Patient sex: F
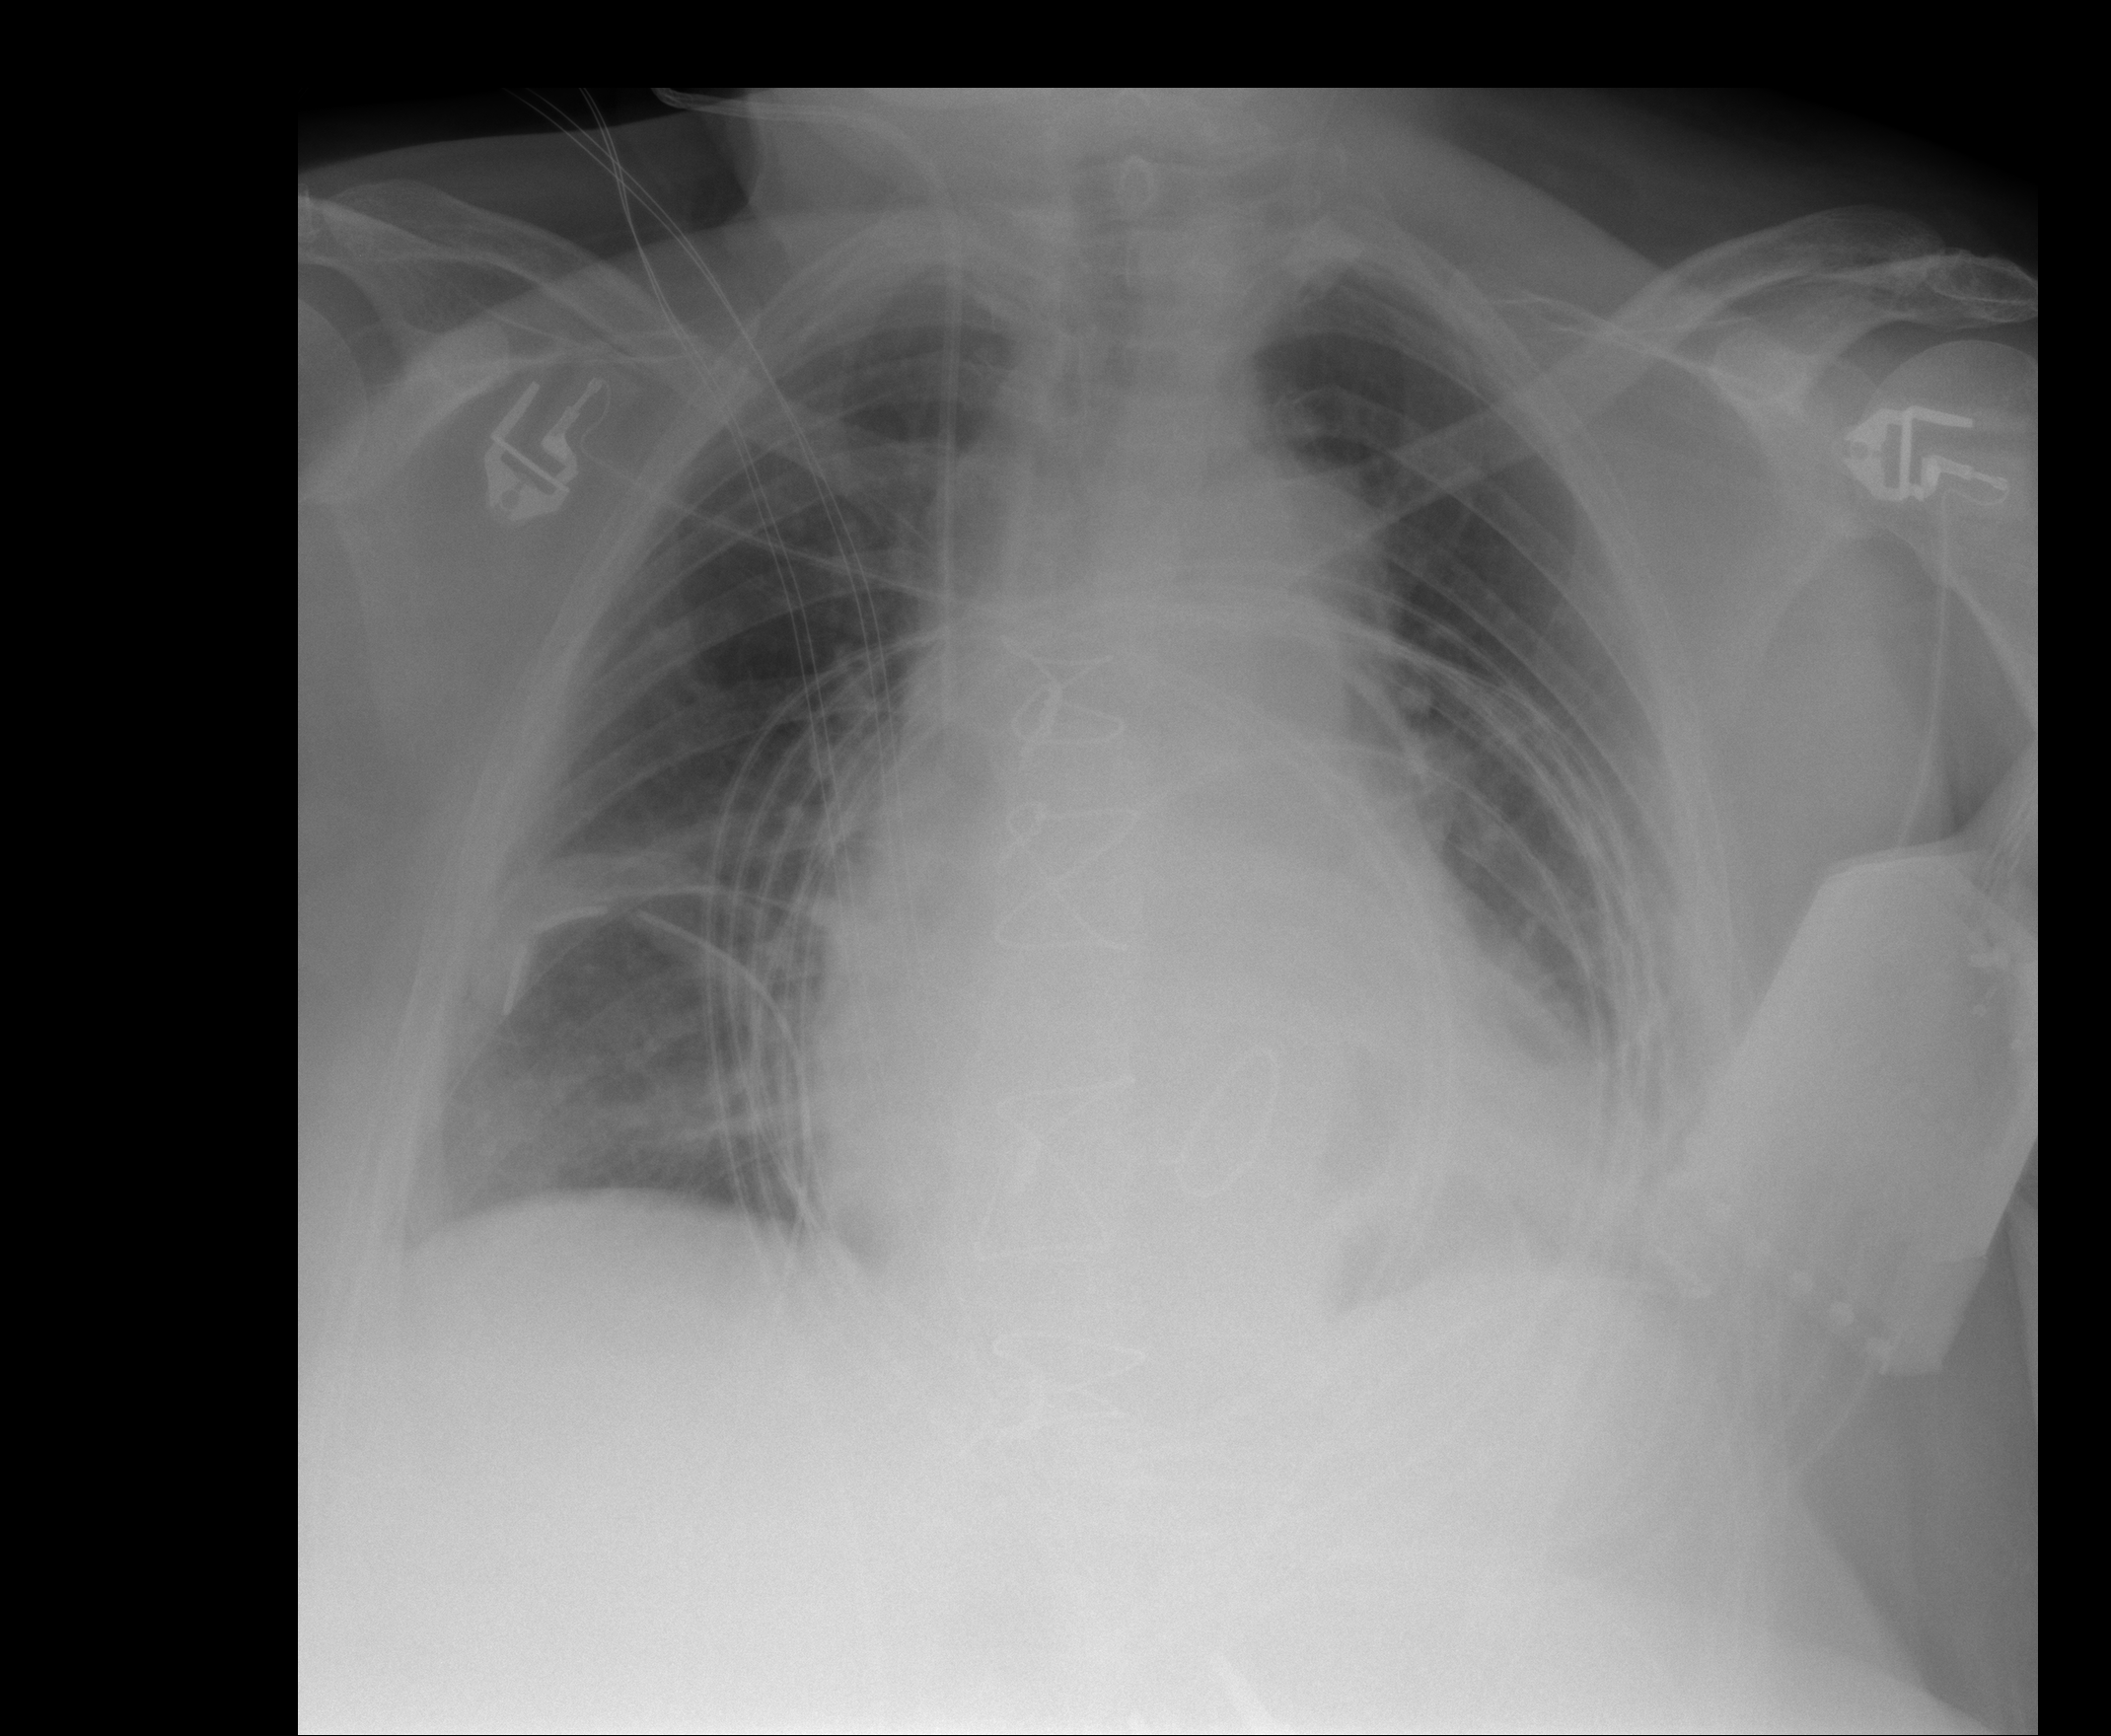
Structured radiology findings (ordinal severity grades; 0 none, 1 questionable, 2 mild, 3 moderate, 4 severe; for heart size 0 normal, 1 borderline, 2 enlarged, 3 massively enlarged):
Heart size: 2
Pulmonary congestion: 2
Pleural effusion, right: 0
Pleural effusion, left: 2
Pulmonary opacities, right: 0
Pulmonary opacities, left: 0
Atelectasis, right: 2
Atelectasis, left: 2